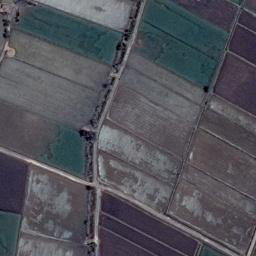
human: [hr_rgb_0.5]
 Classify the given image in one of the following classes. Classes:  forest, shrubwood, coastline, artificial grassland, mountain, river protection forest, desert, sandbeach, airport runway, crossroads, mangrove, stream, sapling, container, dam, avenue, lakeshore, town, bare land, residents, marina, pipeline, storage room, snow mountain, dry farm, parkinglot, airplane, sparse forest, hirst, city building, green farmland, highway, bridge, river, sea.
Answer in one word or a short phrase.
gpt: green farmland